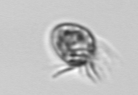
Label: Ciliophora